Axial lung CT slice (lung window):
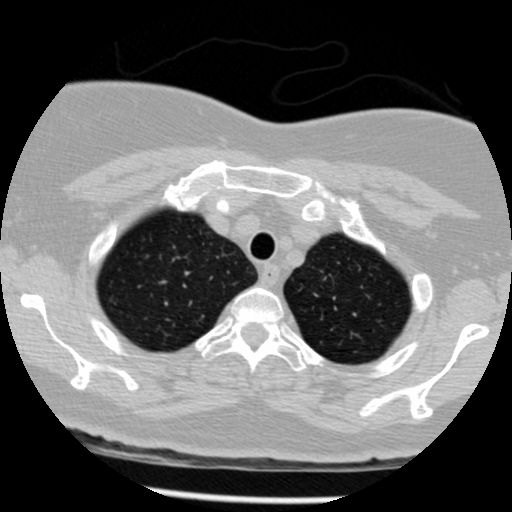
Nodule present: no